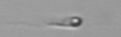
Label: flagellate_morphotype3